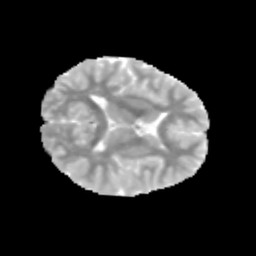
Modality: MD
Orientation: axial
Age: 11
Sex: male
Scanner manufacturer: siemens
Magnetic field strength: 3 T
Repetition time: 3.8 s
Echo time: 0.07 s